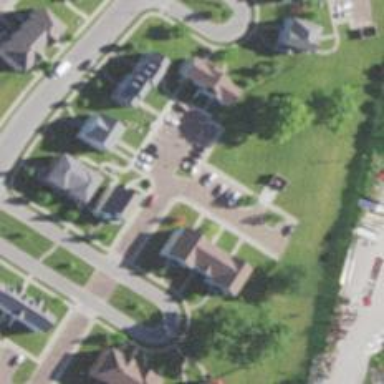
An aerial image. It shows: Living street.